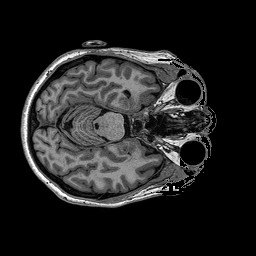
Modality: T1w
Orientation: coronal
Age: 63
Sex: female